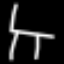
Label: chair